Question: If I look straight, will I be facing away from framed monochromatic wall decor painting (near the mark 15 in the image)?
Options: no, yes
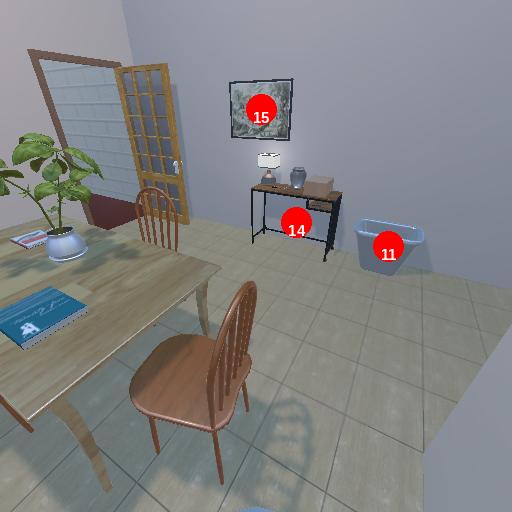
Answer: no